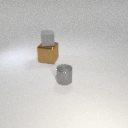
large brown metal cube below small gray rubber cube